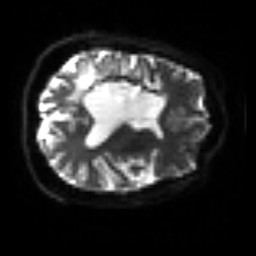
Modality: sbref
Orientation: axial
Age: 31
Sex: female
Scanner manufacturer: siemens
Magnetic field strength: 3 T
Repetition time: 3.2 s
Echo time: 0.081 s